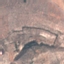
Land use / land cover class: PermanentCrop